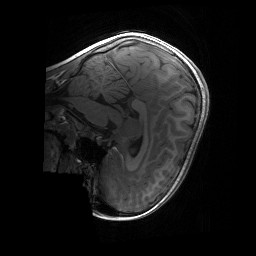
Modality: T1w
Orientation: sagittal
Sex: female
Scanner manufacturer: siemens
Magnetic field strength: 3 T
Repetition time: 1.9 s
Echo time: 0.00243 s